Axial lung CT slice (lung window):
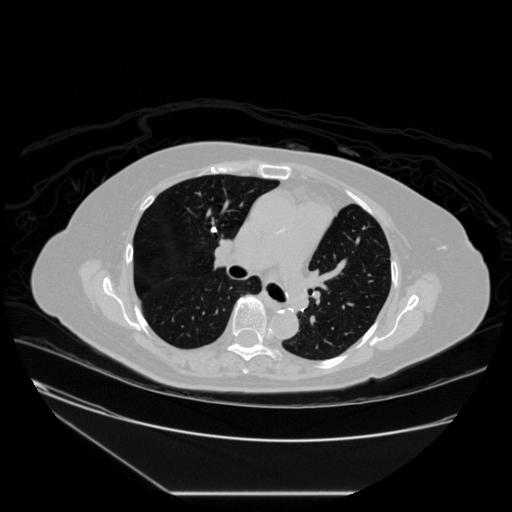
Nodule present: yes
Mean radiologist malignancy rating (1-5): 1